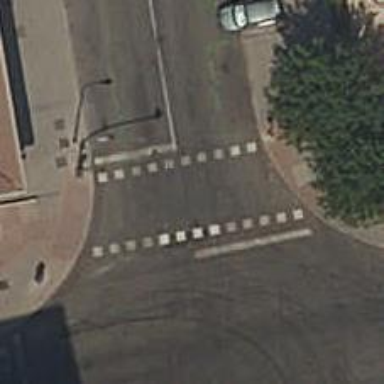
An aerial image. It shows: Road crossing with traffic signals.